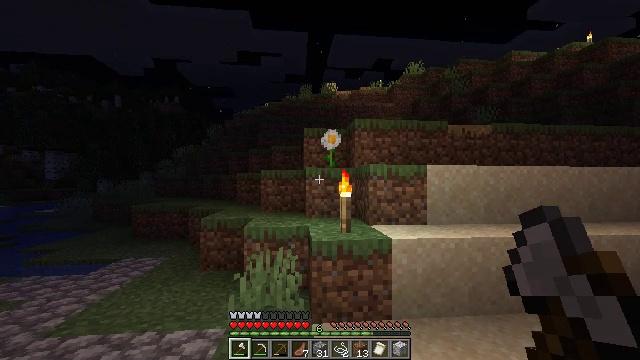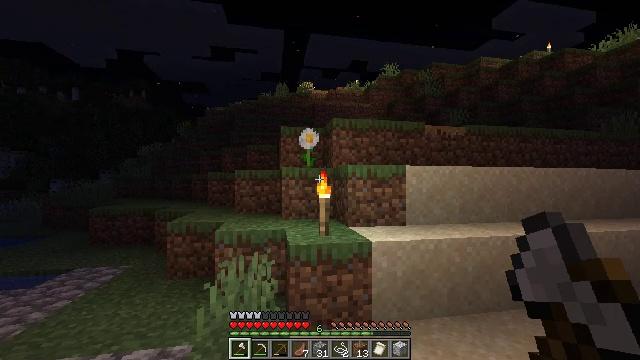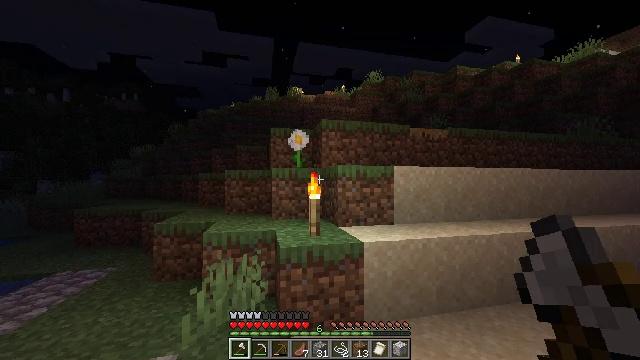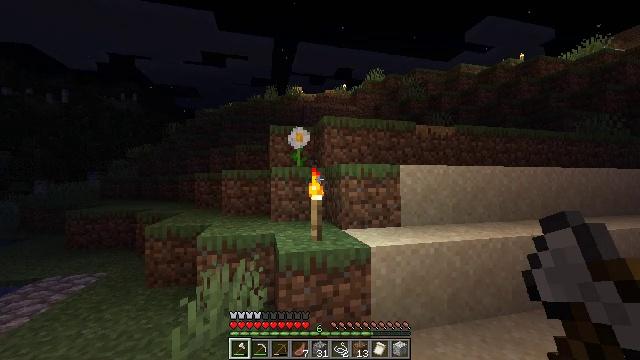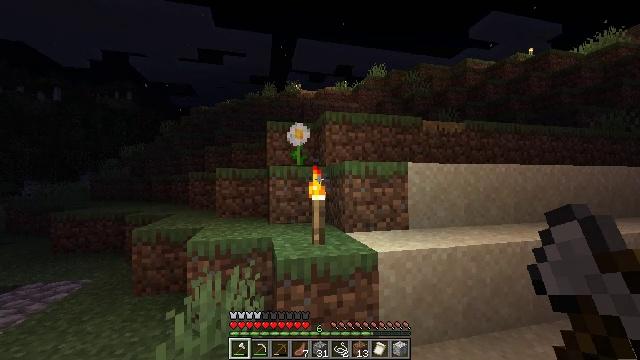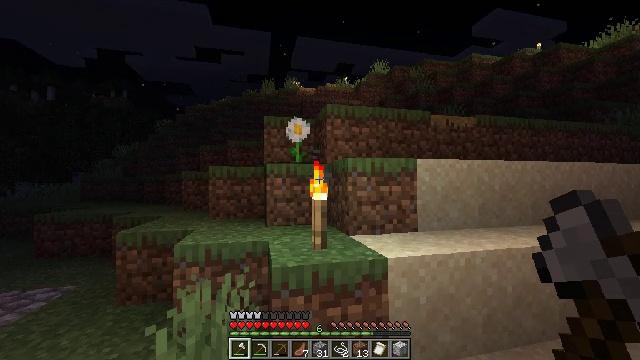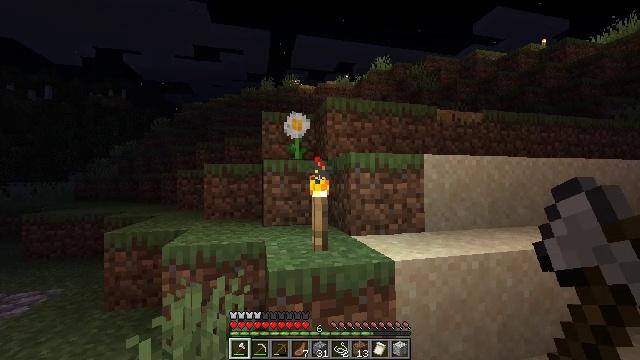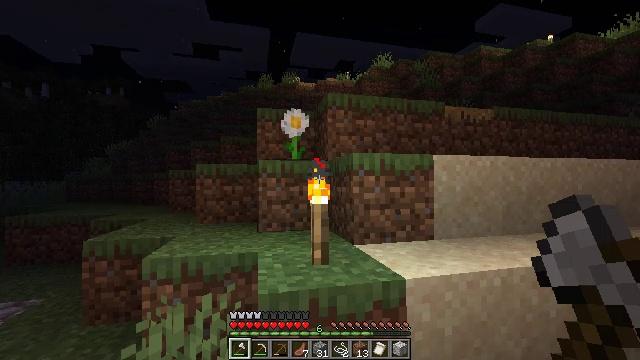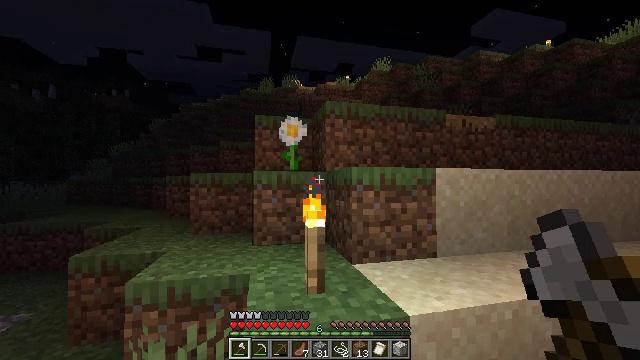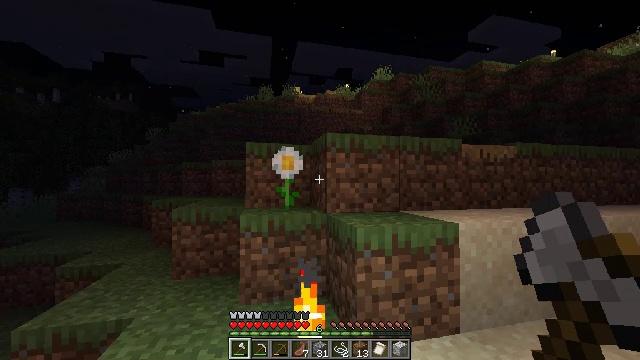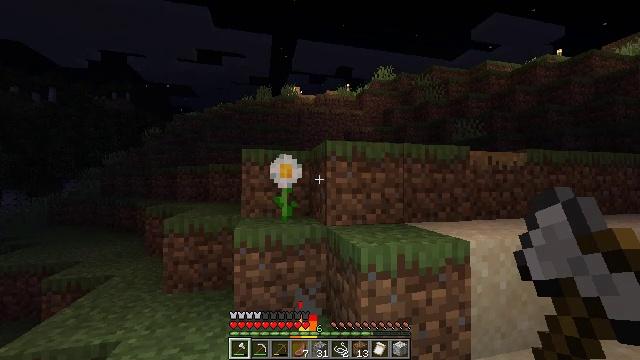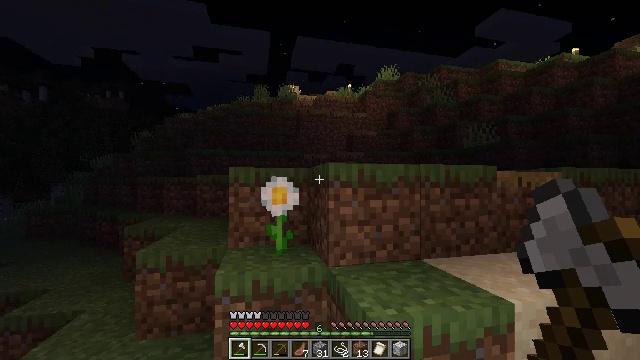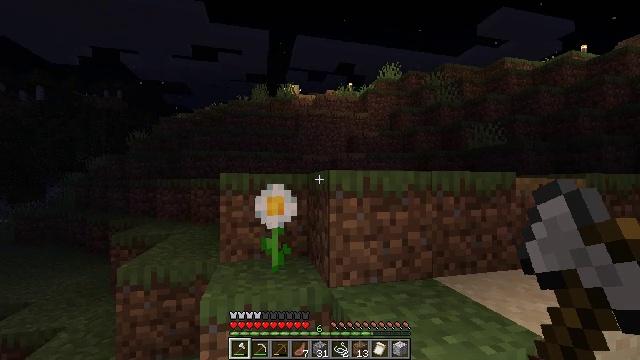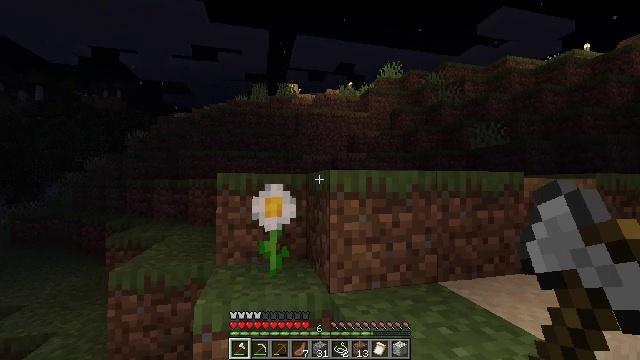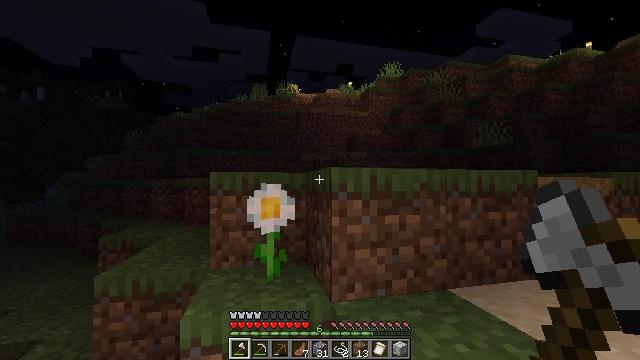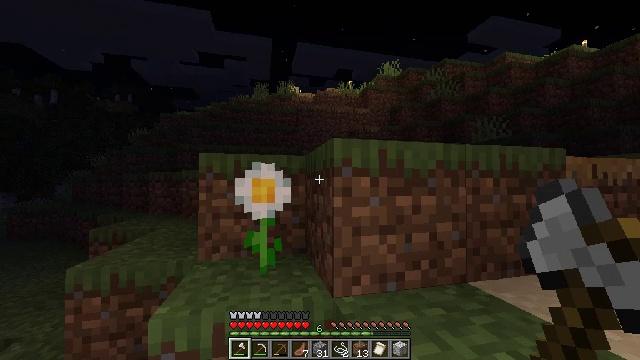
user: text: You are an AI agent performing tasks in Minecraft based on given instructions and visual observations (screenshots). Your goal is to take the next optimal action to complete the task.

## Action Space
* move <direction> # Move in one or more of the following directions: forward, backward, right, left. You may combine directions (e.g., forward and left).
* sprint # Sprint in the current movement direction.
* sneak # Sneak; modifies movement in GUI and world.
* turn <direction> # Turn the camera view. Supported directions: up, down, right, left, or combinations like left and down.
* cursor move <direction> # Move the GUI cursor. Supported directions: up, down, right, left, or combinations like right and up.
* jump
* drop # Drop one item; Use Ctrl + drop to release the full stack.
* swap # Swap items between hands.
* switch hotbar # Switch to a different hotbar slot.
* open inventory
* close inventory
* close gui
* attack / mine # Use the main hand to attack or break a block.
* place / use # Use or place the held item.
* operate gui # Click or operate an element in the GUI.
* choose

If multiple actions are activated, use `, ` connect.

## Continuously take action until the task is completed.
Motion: motion action
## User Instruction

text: Harvest the purple wall banner by hitting it.
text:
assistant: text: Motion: move forward, turn right
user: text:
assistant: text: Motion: move forward, turn right
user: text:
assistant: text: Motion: move forward
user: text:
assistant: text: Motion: move forward
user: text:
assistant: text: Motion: move forward
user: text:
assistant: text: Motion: move forward
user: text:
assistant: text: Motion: move forward
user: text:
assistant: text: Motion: move forward, jump
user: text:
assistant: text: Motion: move forward, jump
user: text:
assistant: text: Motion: move forward, jump
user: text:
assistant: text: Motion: move forward, jump
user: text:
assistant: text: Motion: move forward, jump
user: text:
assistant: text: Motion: move forward, jump
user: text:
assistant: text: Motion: move forward, jump
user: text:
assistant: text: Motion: move forward, jump
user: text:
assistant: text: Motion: move forward, jump
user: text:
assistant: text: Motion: move forward, jump
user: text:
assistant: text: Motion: move forward, jump
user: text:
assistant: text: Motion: move forward, jump
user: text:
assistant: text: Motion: move forward, jump
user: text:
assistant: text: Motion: move forward, jump
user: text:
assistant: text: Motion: move forward, jump
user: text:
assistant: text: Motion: move forward, jump
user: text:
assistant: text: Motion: move forward, jump
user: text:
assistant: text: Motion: move forward, jump
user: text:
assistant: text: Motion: move forward, jump
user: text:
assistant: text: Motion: move forward, jump
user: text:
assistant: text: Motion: move forward, jump
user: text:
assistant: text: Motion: move forward, jump
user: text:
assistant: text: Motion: move forward, jump